Question: So I have an input which I integrated jQuery autocomplete. I don't know how to explain this. I am trying to change the style of the text in the autocomplete if is typed, something like google has for its autocomplete:

Note that in the autocomplete, 'stackover' is lighter than the rest of the word.
This is the CSS which is used for the text: '.ui-menu .ui-menu-item a'
Does anyone know how to do this?
Thanks alot
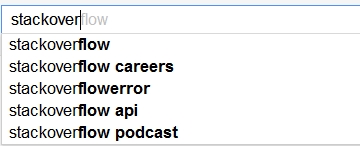
Answer: You could subscribe for the 'open' event and append a span around the matched term so that you could style it accordingly:
'''
$('#q').autocomplete({
source: ['stackoverflow', 'stackoverflow careers', 'stackoverflowerror', 'stackoverflow api', 'stackoverflow podcast'],
open: function(e, ui) {
var data = $(this).data('autocomplete');
data.menu.element.find('li').each(function() {
var $this = $(this);
var matched = data.term;
var rest = $this.text().replace(matched, '');
var template = $('<span/>', {
'class': 'ui-found',
'text': matched
}).after($('<span/>', {
'text': rest
}));
$this.html(template);
});
}
});
'''
Here's a <URL>.